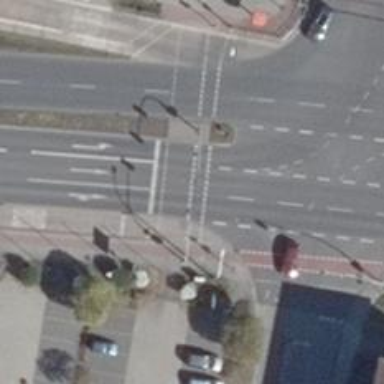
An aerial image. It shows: Crossing with traffic signals.